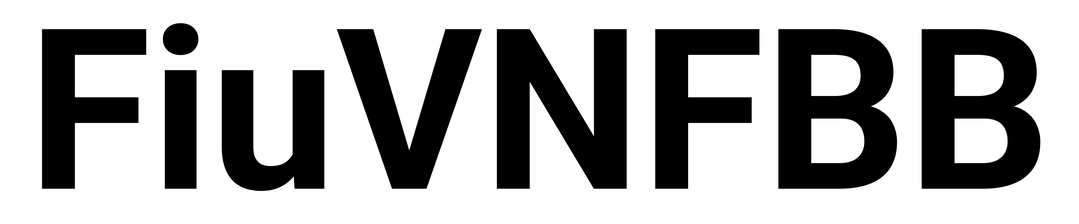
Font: Roboto_Bold